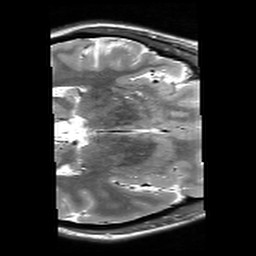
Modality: T2w
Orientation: axial
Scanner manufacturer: siemens
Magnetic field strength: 3 T
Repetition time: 9.86 s
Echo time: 0.05 s